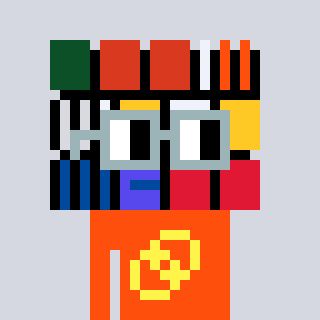
a pixel art character with square dark gray glasses, a abstract-shaped head and a orange-colored body on a cool background